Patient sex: F
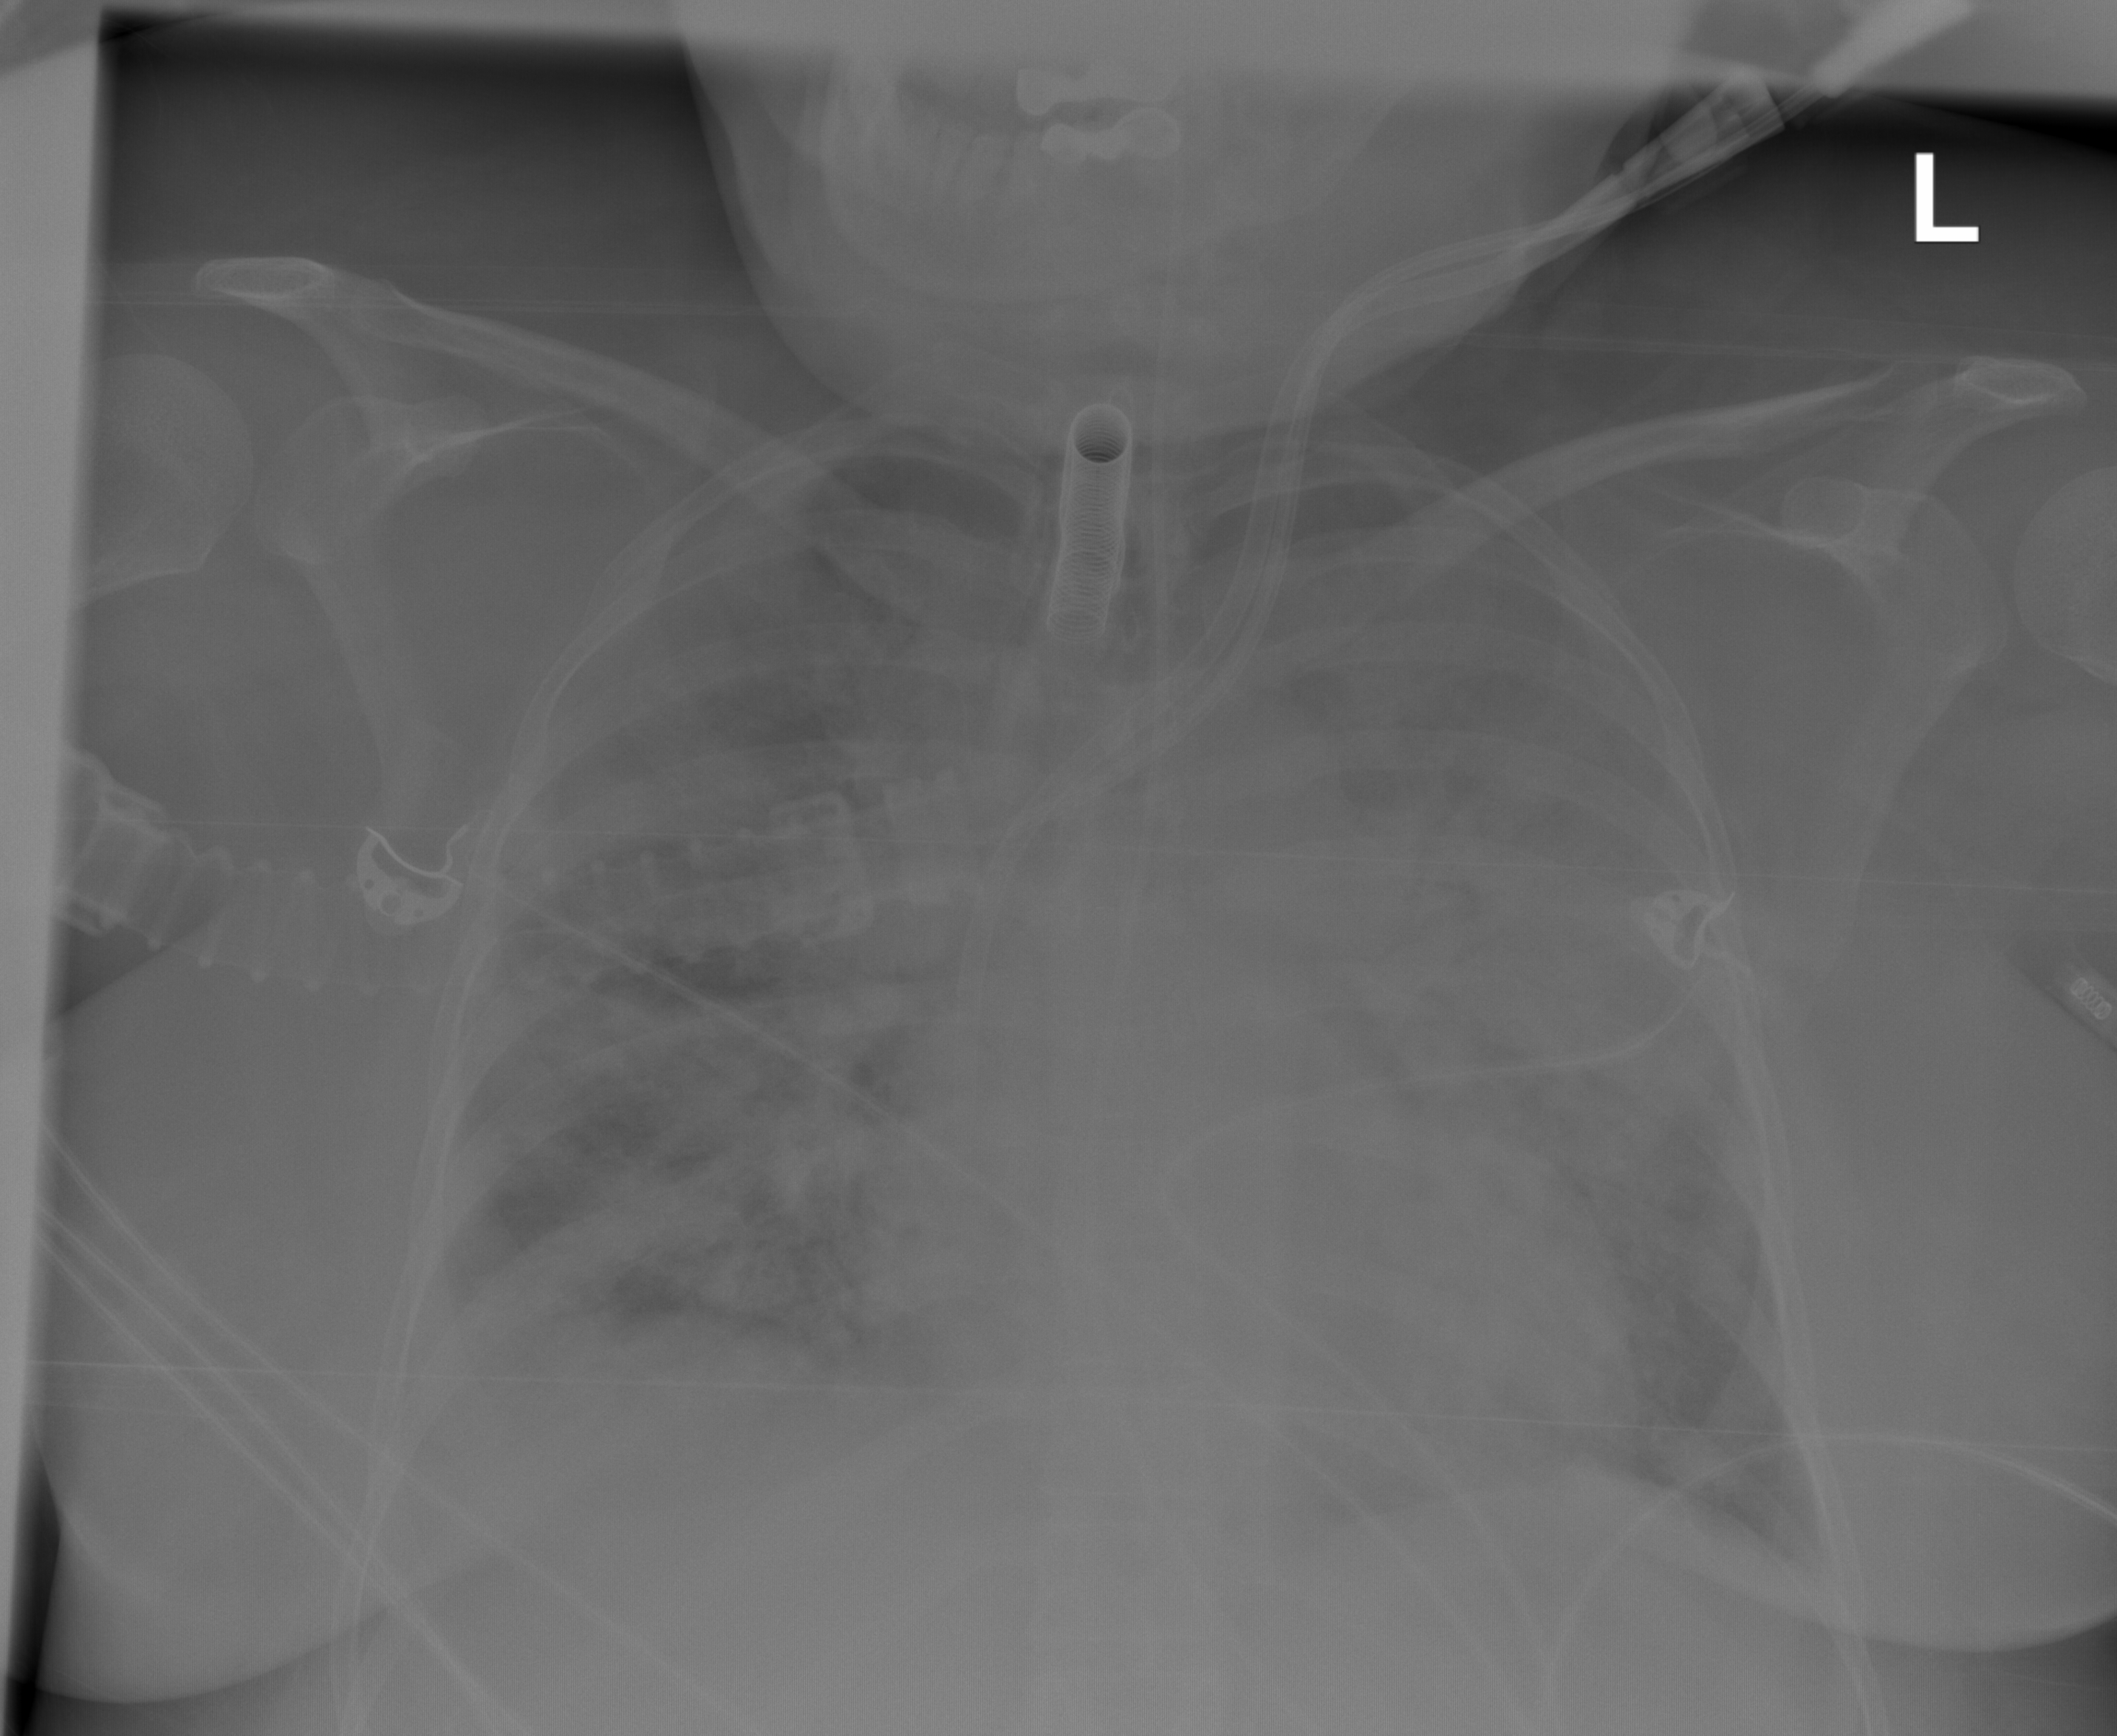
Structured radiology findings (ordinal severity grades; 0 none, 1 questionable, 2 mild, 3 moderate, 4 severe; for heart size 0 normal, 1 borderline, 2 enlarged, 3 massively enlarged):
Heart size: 0
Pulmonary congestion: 2
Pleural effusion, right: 2
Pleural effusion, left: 0
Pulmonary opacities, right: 3
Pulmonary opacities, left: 3
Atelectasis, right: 2
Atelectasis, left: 0